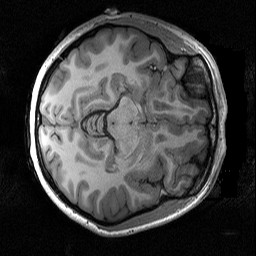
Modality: T1w
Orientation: axial